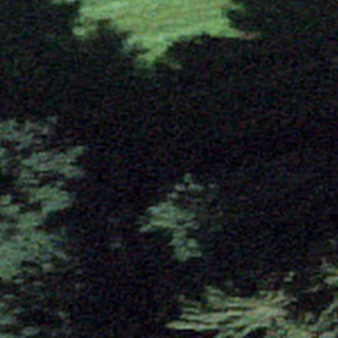
Label: other